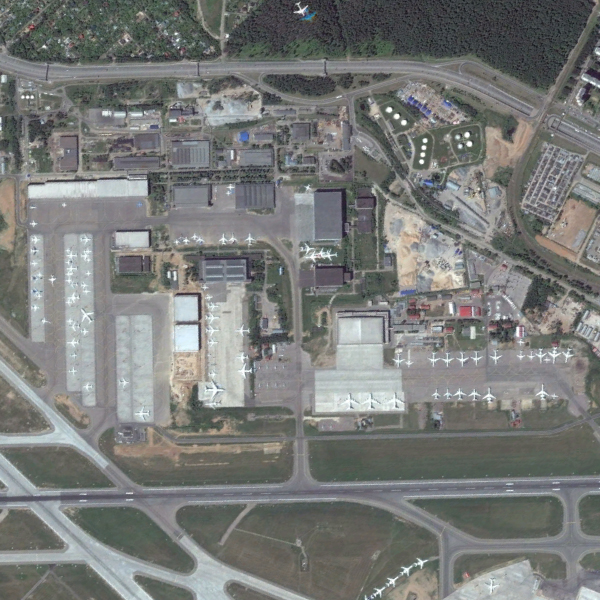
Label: Airport